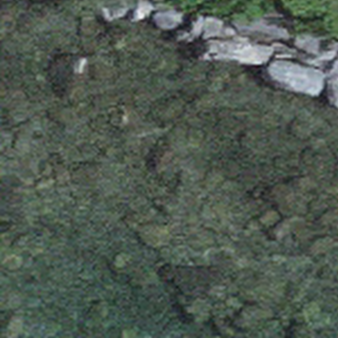
Label: other